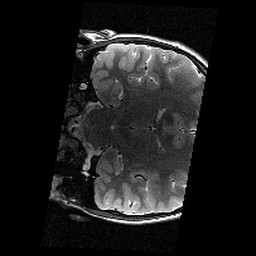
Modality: T2w
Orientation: coronal
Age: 10
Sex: male
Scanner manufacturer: siemens
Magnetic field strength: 3 T
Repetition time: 9.23 s
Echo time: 0.067 s